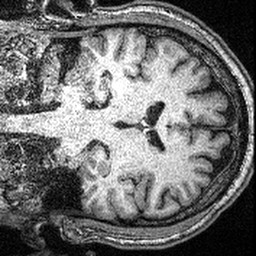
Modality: T1w
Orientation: coronal
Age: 38
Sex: male
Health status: healthy
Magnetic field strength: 3 T
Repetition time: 2.53 s
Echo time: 0.00352 s